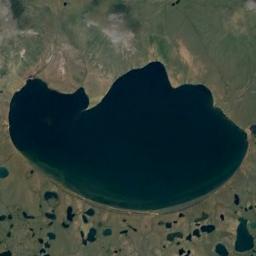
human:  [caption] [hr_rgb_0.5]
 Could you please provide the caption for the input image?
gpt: There are many lakes of different shapes and sizes .

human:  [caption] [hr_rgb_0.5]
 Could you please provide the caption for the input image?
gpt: There are green Spaces and paths beside the lake in the picture .

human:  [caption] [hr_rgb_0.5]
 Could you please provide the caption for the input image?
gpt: A big lake and some small lakes lie on a flat ground and the water is dark blue .

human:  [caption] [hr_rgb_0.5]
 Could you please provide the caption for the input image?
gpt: An irregularly shaped blue lake surrounded by green forests and mountains with green vegetation .

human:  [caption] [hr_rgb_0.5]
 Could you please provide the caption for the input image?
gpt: There are green meadows around the lakes .